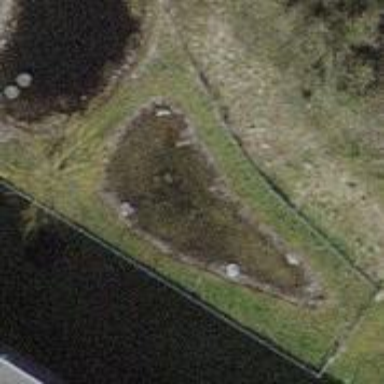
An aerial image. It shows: Peaceful pond surrounded by nature.